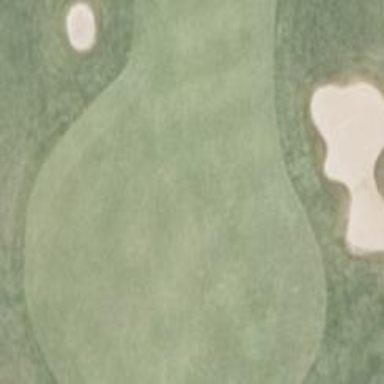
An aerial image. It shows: View of golf hole.